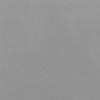
Label: dusty